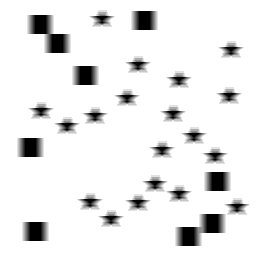
Squares: 9
Triangles: 0
Stars: 19
Total shapes: 28